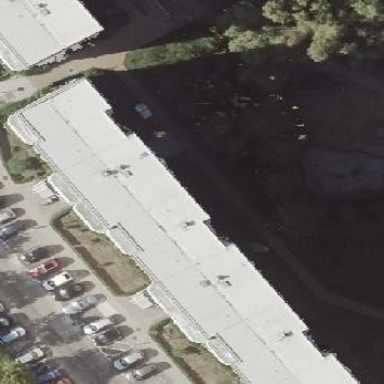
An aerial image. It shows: Apartment building with flat roof.